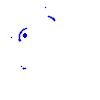
Particle: electron